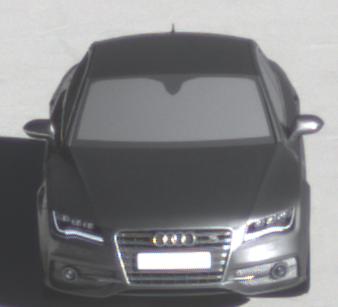
Make: Audi
Model: S7 Sportback cod
Detailed model: S7 (4G) Sportback
Model produced from: 2012/06
Model produced until: 2014/05
Doors: 5
Color: gray
Road condition: dry road
Daytime: morning or afternoon
Contrast: high contrast